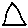
Label: triangle